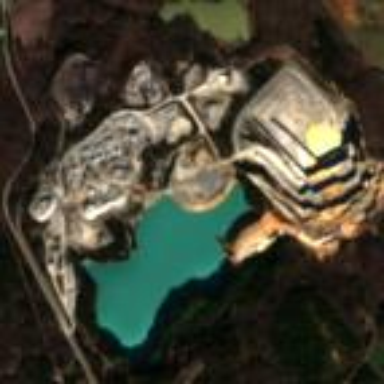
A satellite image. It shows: Quarry area.